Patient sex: F
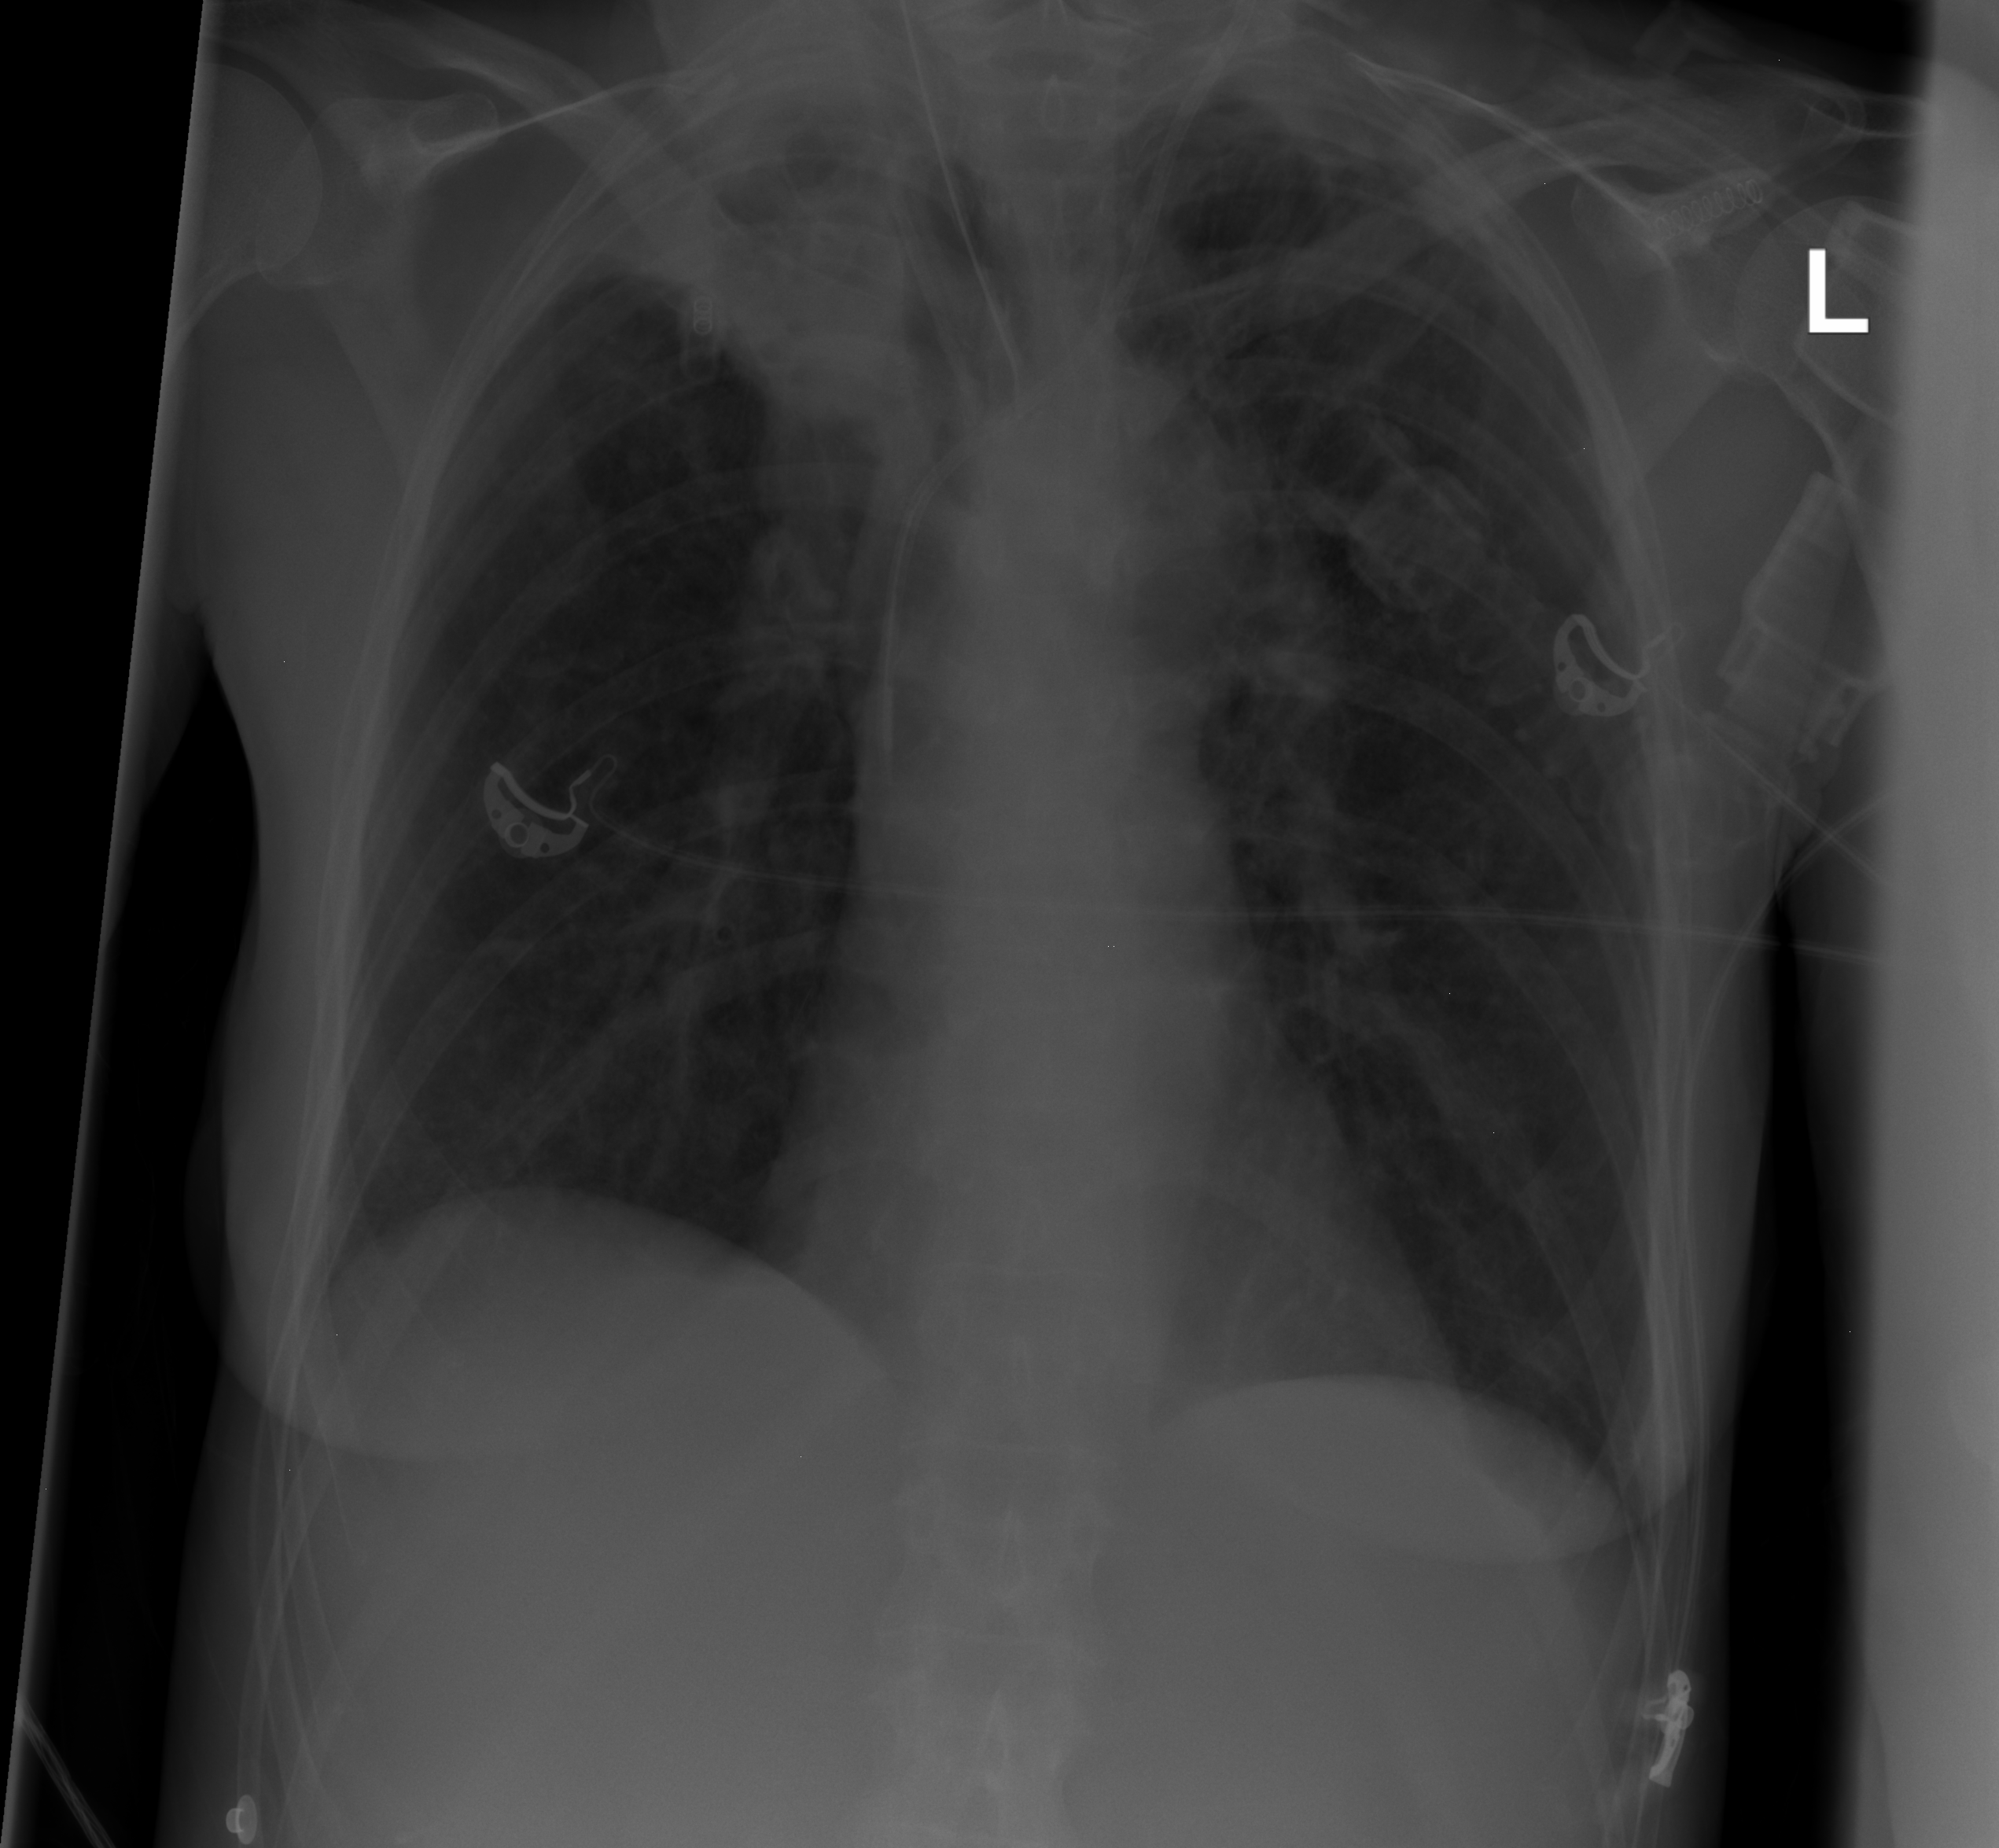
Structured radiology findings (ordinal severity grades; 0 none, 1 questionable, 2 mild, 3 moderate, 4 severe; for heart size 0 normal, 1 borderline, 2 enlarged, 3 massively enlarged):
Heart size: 0
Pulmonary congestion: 2
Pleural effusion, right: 2
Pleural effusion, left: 0
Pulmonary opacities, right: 2
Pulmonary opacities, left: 0
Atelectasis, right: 0
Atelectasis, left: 0